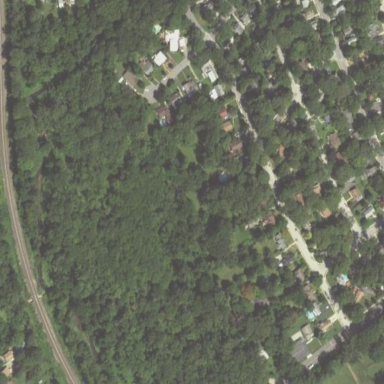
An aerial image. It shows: Park within forest area.